Question: I have current date in format "" and Counter date is ""
I want to display the counter time in between those dates in in TextView
which update continuously by 1 sec. Like timer
but how to calculate the difference between these two dates and convert it into
I writting simple code which countdown timer shows in milliseconds in android :
'''
CountDownTimer timer=new CountDownTimer(300000, 1000) {
public void onTick(long millisUntilFinished) {
txtNewBetTimer.setText(""+millisUntilFinished / 1000);
}
public void onFinish() {
txtNewBetTimer.setText("Time Up");
}
};
timer.start();
'''
I want output like this :

Please anyone help me for this ...
Thanks in advance..
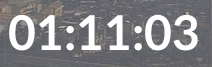
Answer: '''
// try this way,hope this will help you...
CountDownTimer timer=new CountDownTimer(300000, 1000) {
public void onTick(long millisUntilFinished) {
txtNewBetTimer.setText(""+String.format("%d:%d:%d",
TimeUnit.MILLISECONDS.toHours(millisUntilFinished),
TimeUnit.MILLISECONDS.toMinutes(millisUntilFinished),
TimeUnit.MILLISECONDS.toSeconds(millisUntilFinished) -
TimeUnit.MINUTES.toSeconds(TimeUnit.MILLISECONDS.
toMinutes(millisUntilFinished))));
}
public void onFinish() {
txtNewBetTimer.setText("Time Up");
}
};
timer.start();
Alternative way
CountDownTimer timer=new CountDownTimer(300000, 1000) {
public void onTick(long millisUntilFinished) {
int seconds = (int) (millisUntilFinished / 1000) % 60 ;
int minutes = (int) ((millisUntilFinished / (1000*60)) % 60);
int hours = (int) ((millisUntilFinished / (1000*60*60)) % 24);
txtNewBetTimer.setText(String.format("%d:%d:%d",hours,minutes,seconds));
}
public void onFinish() {
txtNewBetTimer.setText("Time Up");
}
};
timer.start();
'''